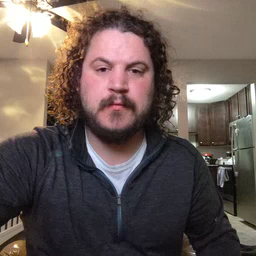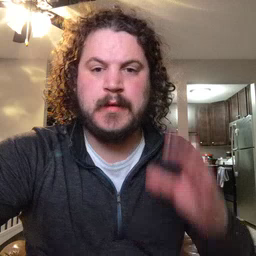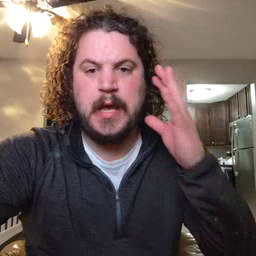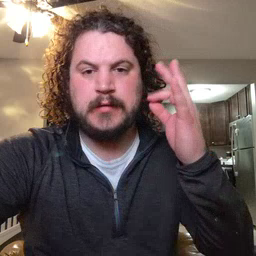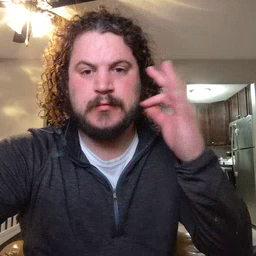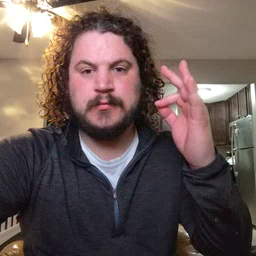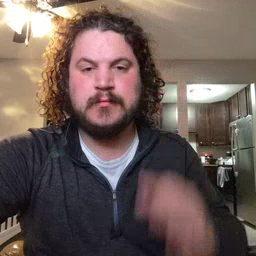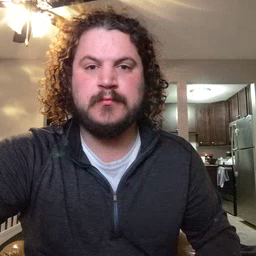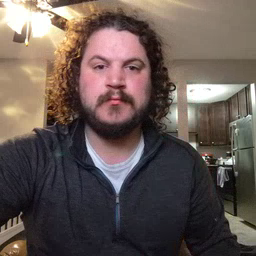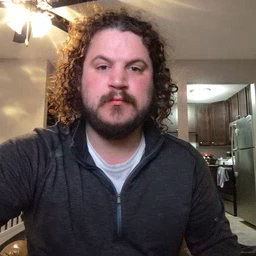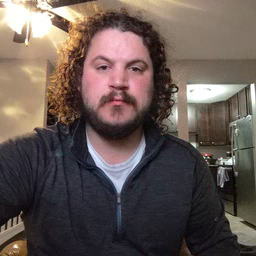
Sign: cat